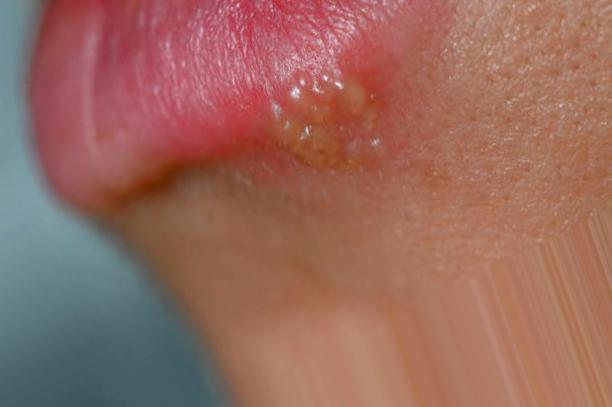
Condition: Mouth Ulcer